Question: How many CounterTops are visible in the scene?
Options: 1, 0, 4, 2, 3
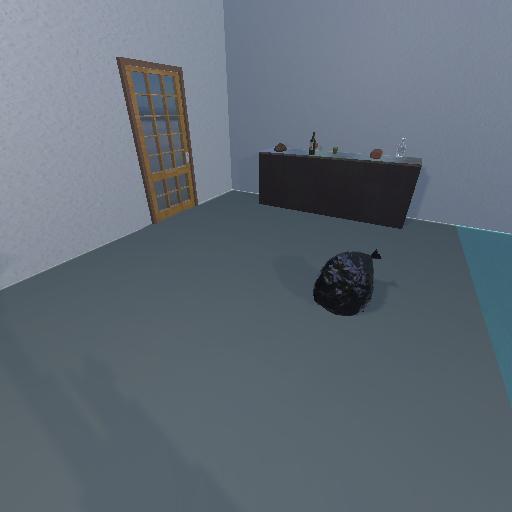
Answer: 1